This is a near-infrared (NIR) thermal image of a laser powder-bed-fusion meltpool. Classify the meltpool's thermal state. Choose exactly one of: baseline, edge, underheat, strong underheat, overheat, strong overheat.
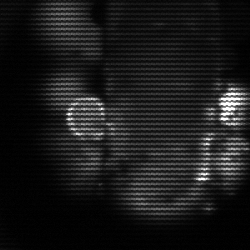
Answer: strong underheat